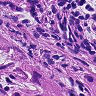
Metastatic tissue present: yes